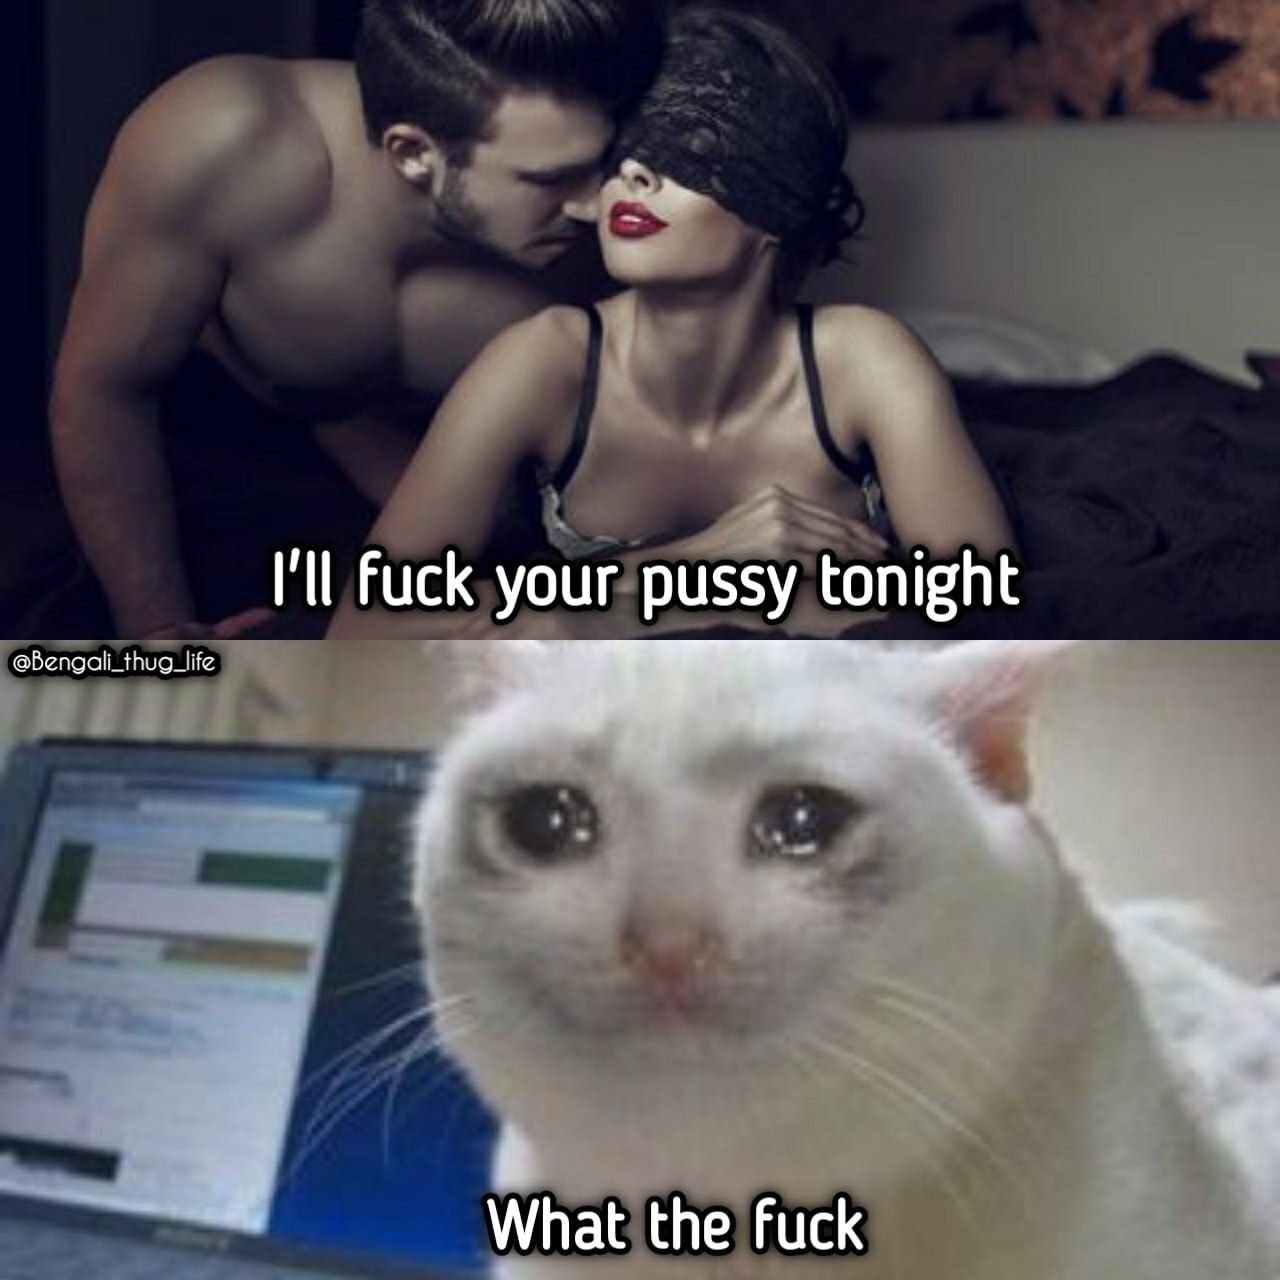
Caption: I'll fuck your pussy tonight    What the fuck
Label: hate